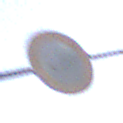
Verkehrszeichen: VerbotFahrzeugeAllerArt
Umgebung: Outdoor, Suburban
Tageszeit: SunriseSunset
Wetter: PartlyCloudy
Licht: Natural
Jahreszeit: NotSpecified
Kontrast: LowContrast